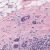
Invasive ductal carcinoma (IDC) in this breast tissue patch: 0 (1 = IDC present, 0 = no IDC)